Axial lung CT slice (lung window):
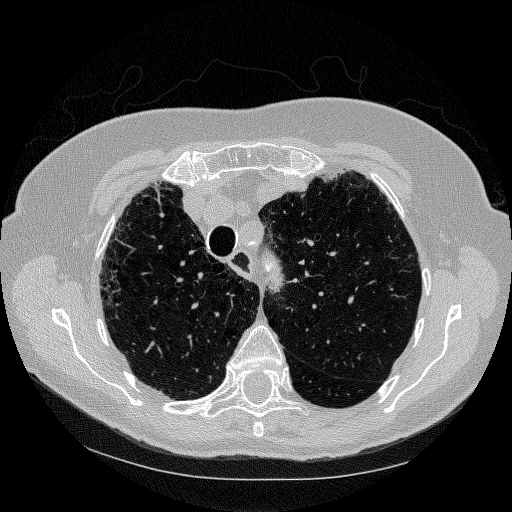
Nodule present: no